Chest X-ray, PA view. Patient: 59 years old, sex M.
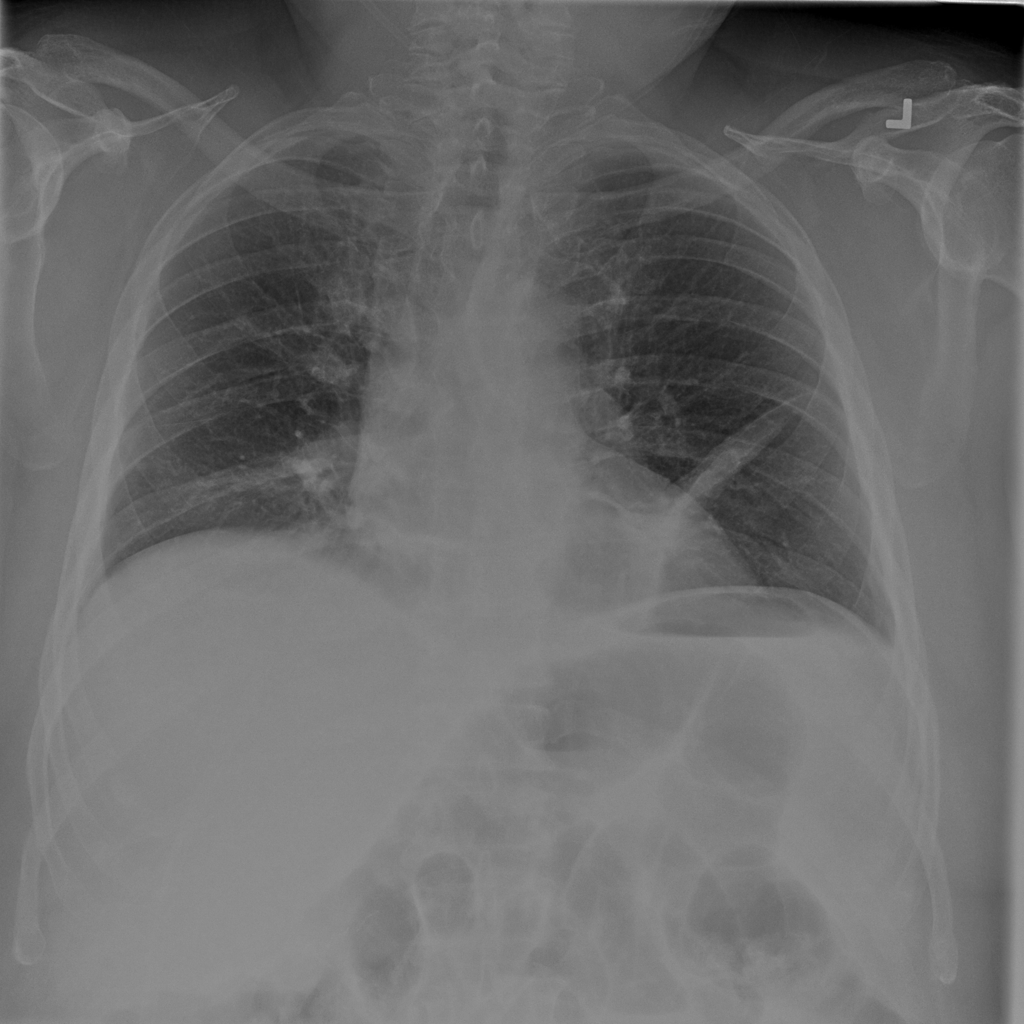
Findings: Atelectasis